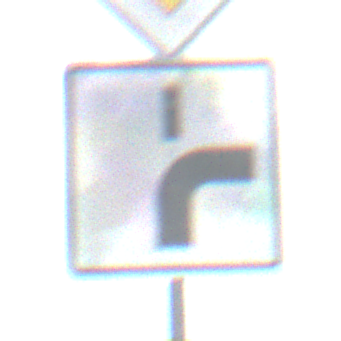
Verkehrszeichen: VerlaufVorfahrtsstrasse8
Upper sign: Vorfahrtsstrasse
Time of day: Midday
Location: Roofed (Beach)
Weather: Overcast
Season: NotSpecified
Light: Natural